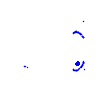
Particle: electron